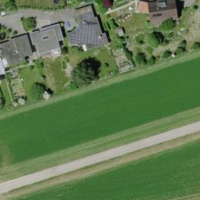
EUNIS habitat code: 55
Species observed at this site:
Tettigonia viridissima
Pica pica
Eurydema ornata
Oedemera podagrariae
Pseudochorthippus parallelus